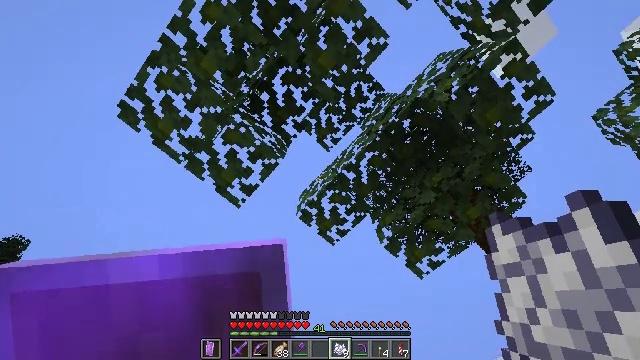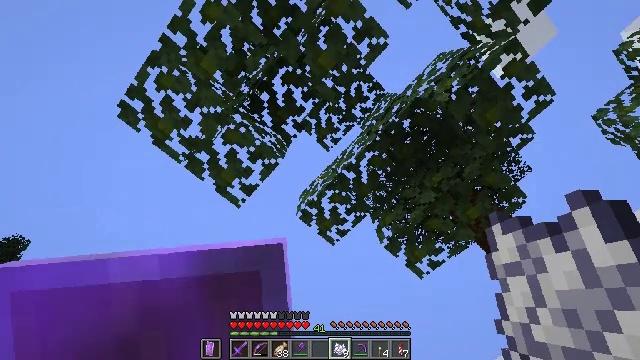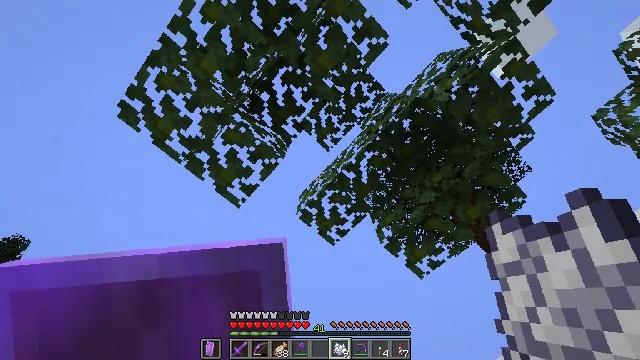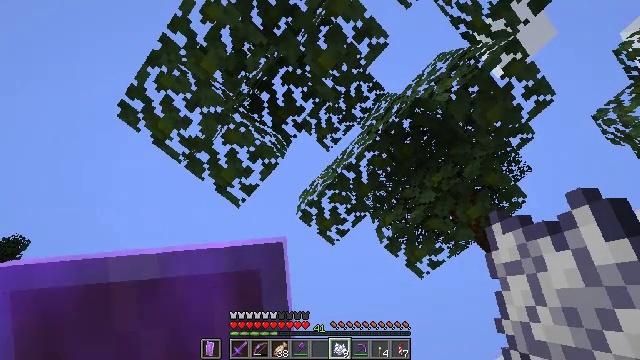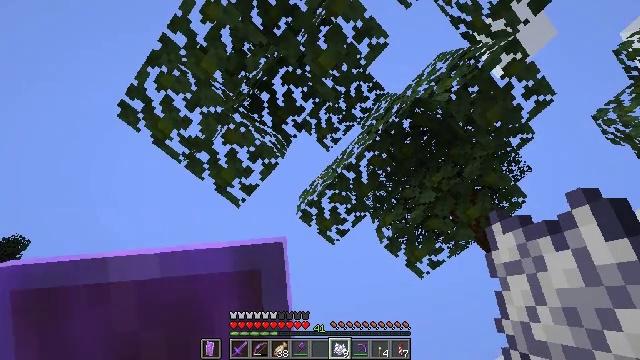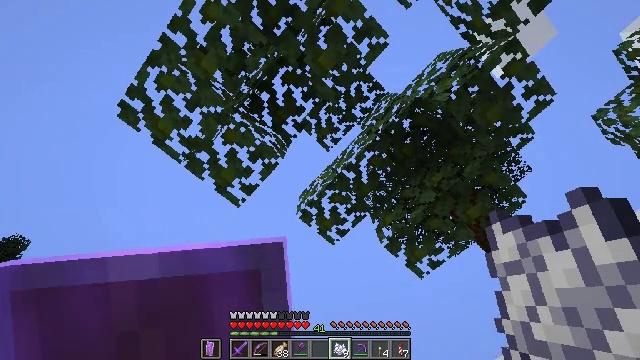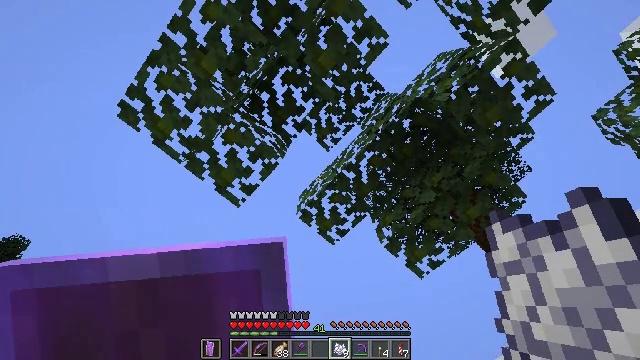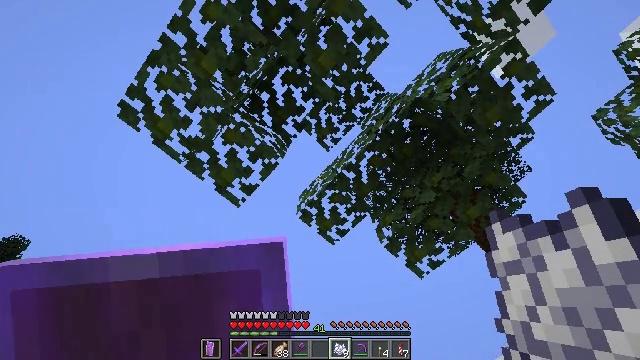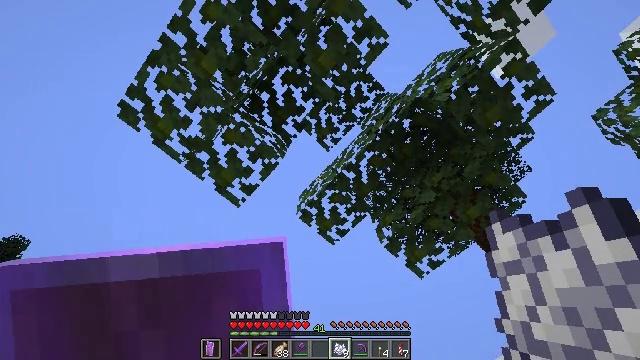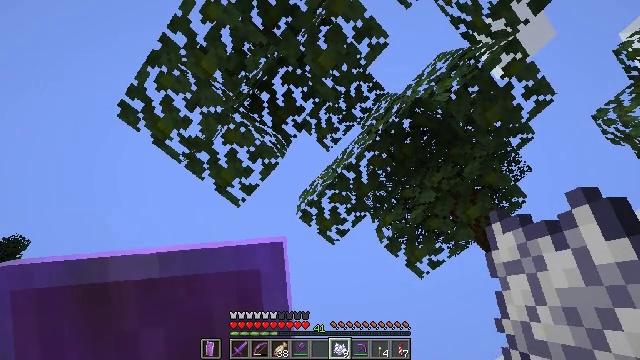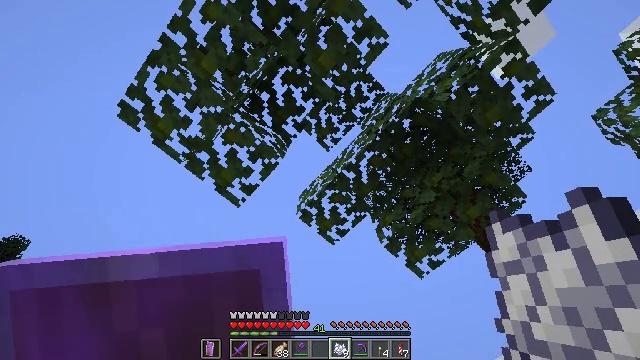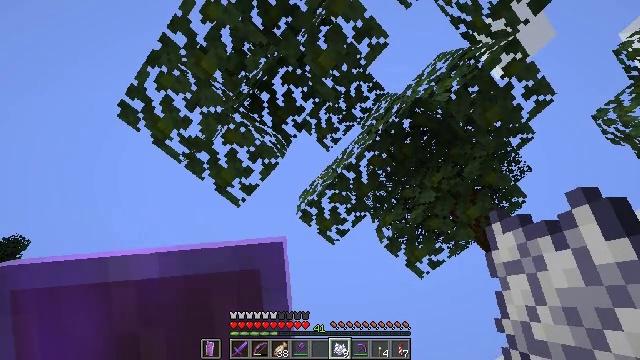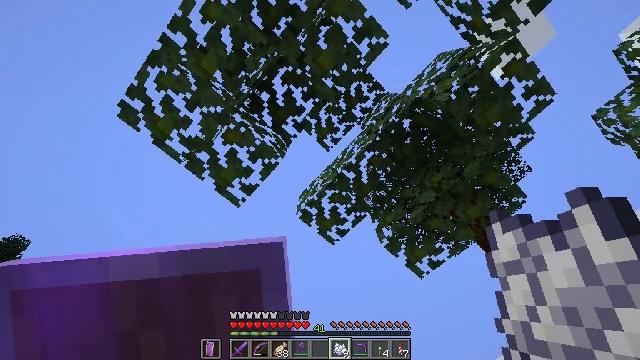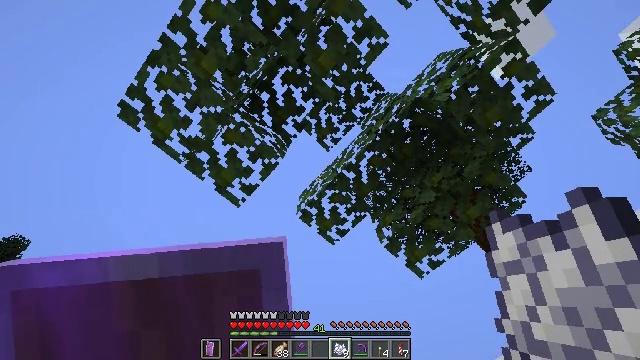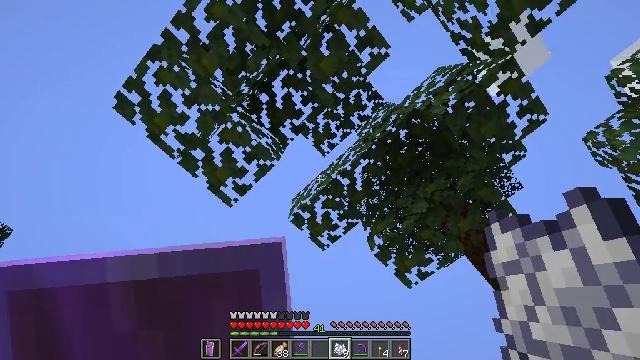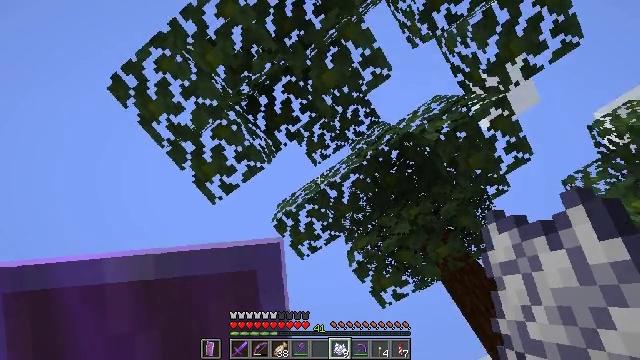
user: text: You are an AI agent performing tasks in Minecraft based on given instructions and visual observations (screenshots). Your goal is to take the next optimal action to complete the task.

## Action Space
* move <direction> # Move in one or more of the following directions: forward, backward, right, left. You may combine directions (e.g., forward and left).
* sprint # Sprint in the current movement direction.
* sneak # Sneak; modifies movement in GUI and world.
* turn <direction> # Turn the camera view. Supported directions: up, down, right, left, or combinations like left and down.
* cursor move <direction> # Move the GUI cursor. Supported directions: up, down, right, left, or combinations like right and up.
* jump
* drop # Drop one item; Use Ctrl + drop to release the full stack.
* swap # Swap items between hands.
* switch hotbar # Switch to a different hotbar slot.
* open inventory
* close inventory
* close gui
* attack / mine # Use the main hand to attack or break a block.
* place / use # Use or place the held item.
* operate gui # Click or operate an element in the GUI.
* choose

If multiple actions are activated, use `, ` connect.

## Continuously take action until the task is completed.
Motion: motion action
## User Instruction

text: Clear the jungle leaves to make way.
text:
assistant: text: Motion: no_op
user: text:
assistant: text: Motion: no_op
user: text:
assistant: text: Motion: no_op
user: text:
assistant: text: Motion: no_op
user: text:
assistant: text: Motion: no_op
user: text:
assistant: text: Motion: no_op
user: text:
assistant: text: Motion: no_op
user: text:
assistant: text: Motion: no_op
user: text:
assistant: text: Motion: no_op
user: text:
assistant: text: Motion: no_op
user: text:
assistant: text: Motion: no_op
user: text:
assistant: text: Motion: no_op
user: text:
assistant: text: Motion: no_op
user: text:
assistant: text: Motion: turn right and up
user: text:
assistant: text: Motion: turn right and up
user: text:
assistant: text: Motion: turn right
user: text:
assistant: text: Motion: turn right
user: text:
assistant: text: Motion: turn right
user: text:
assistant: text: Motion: turn right
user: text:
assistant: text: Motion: turn right
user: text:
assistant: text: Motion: turn right
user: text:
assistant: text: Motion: attack / mine
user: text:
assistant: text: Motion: attack / mine
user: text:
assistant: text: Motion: attack / mine
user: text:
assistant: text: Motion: attack / mine
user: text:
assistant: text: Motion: attack / mine
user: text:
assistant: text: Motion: attack / mine
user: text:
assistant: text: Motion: move forward, attack / mine
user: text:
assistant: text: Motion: move forward, turn up, attack / mine
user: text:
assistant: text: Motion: move forward, turn up, attack / mine